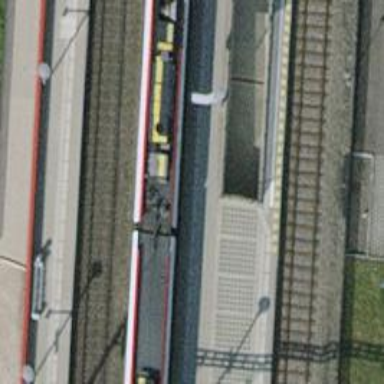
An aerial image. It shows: Public transport stop position along the railway.